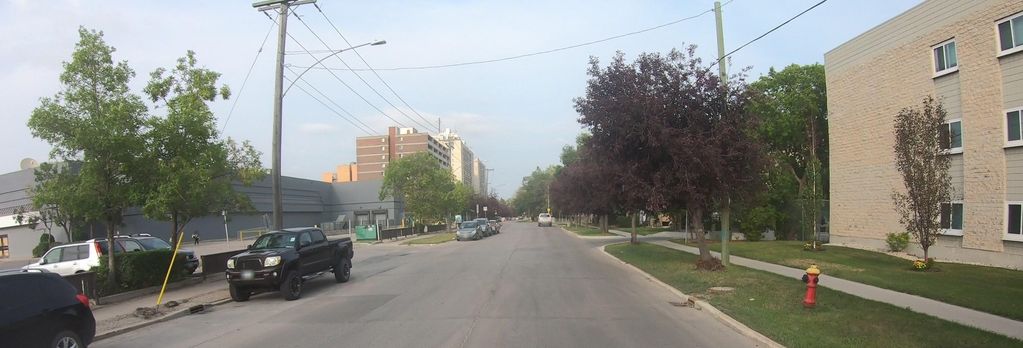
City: winnipeg